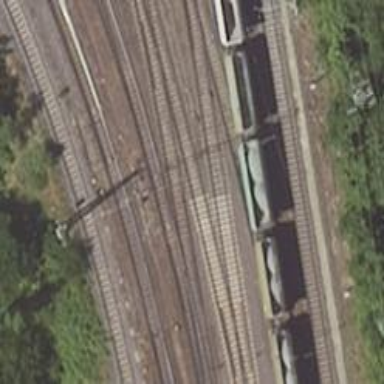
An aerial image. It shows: Railway switch.